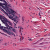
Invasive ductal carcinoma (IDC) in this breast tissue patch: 0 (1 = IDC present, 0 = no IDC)